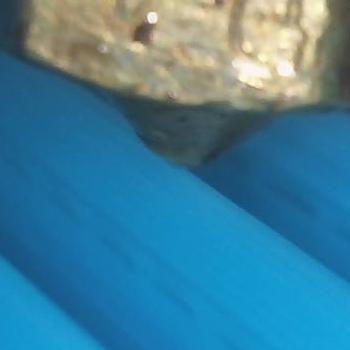
Flow rate: 59%